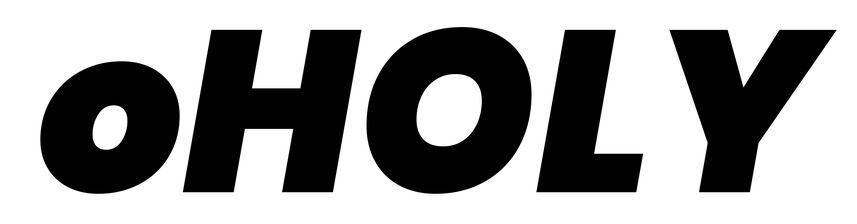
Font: Poppins-BlackItalic